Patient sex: F
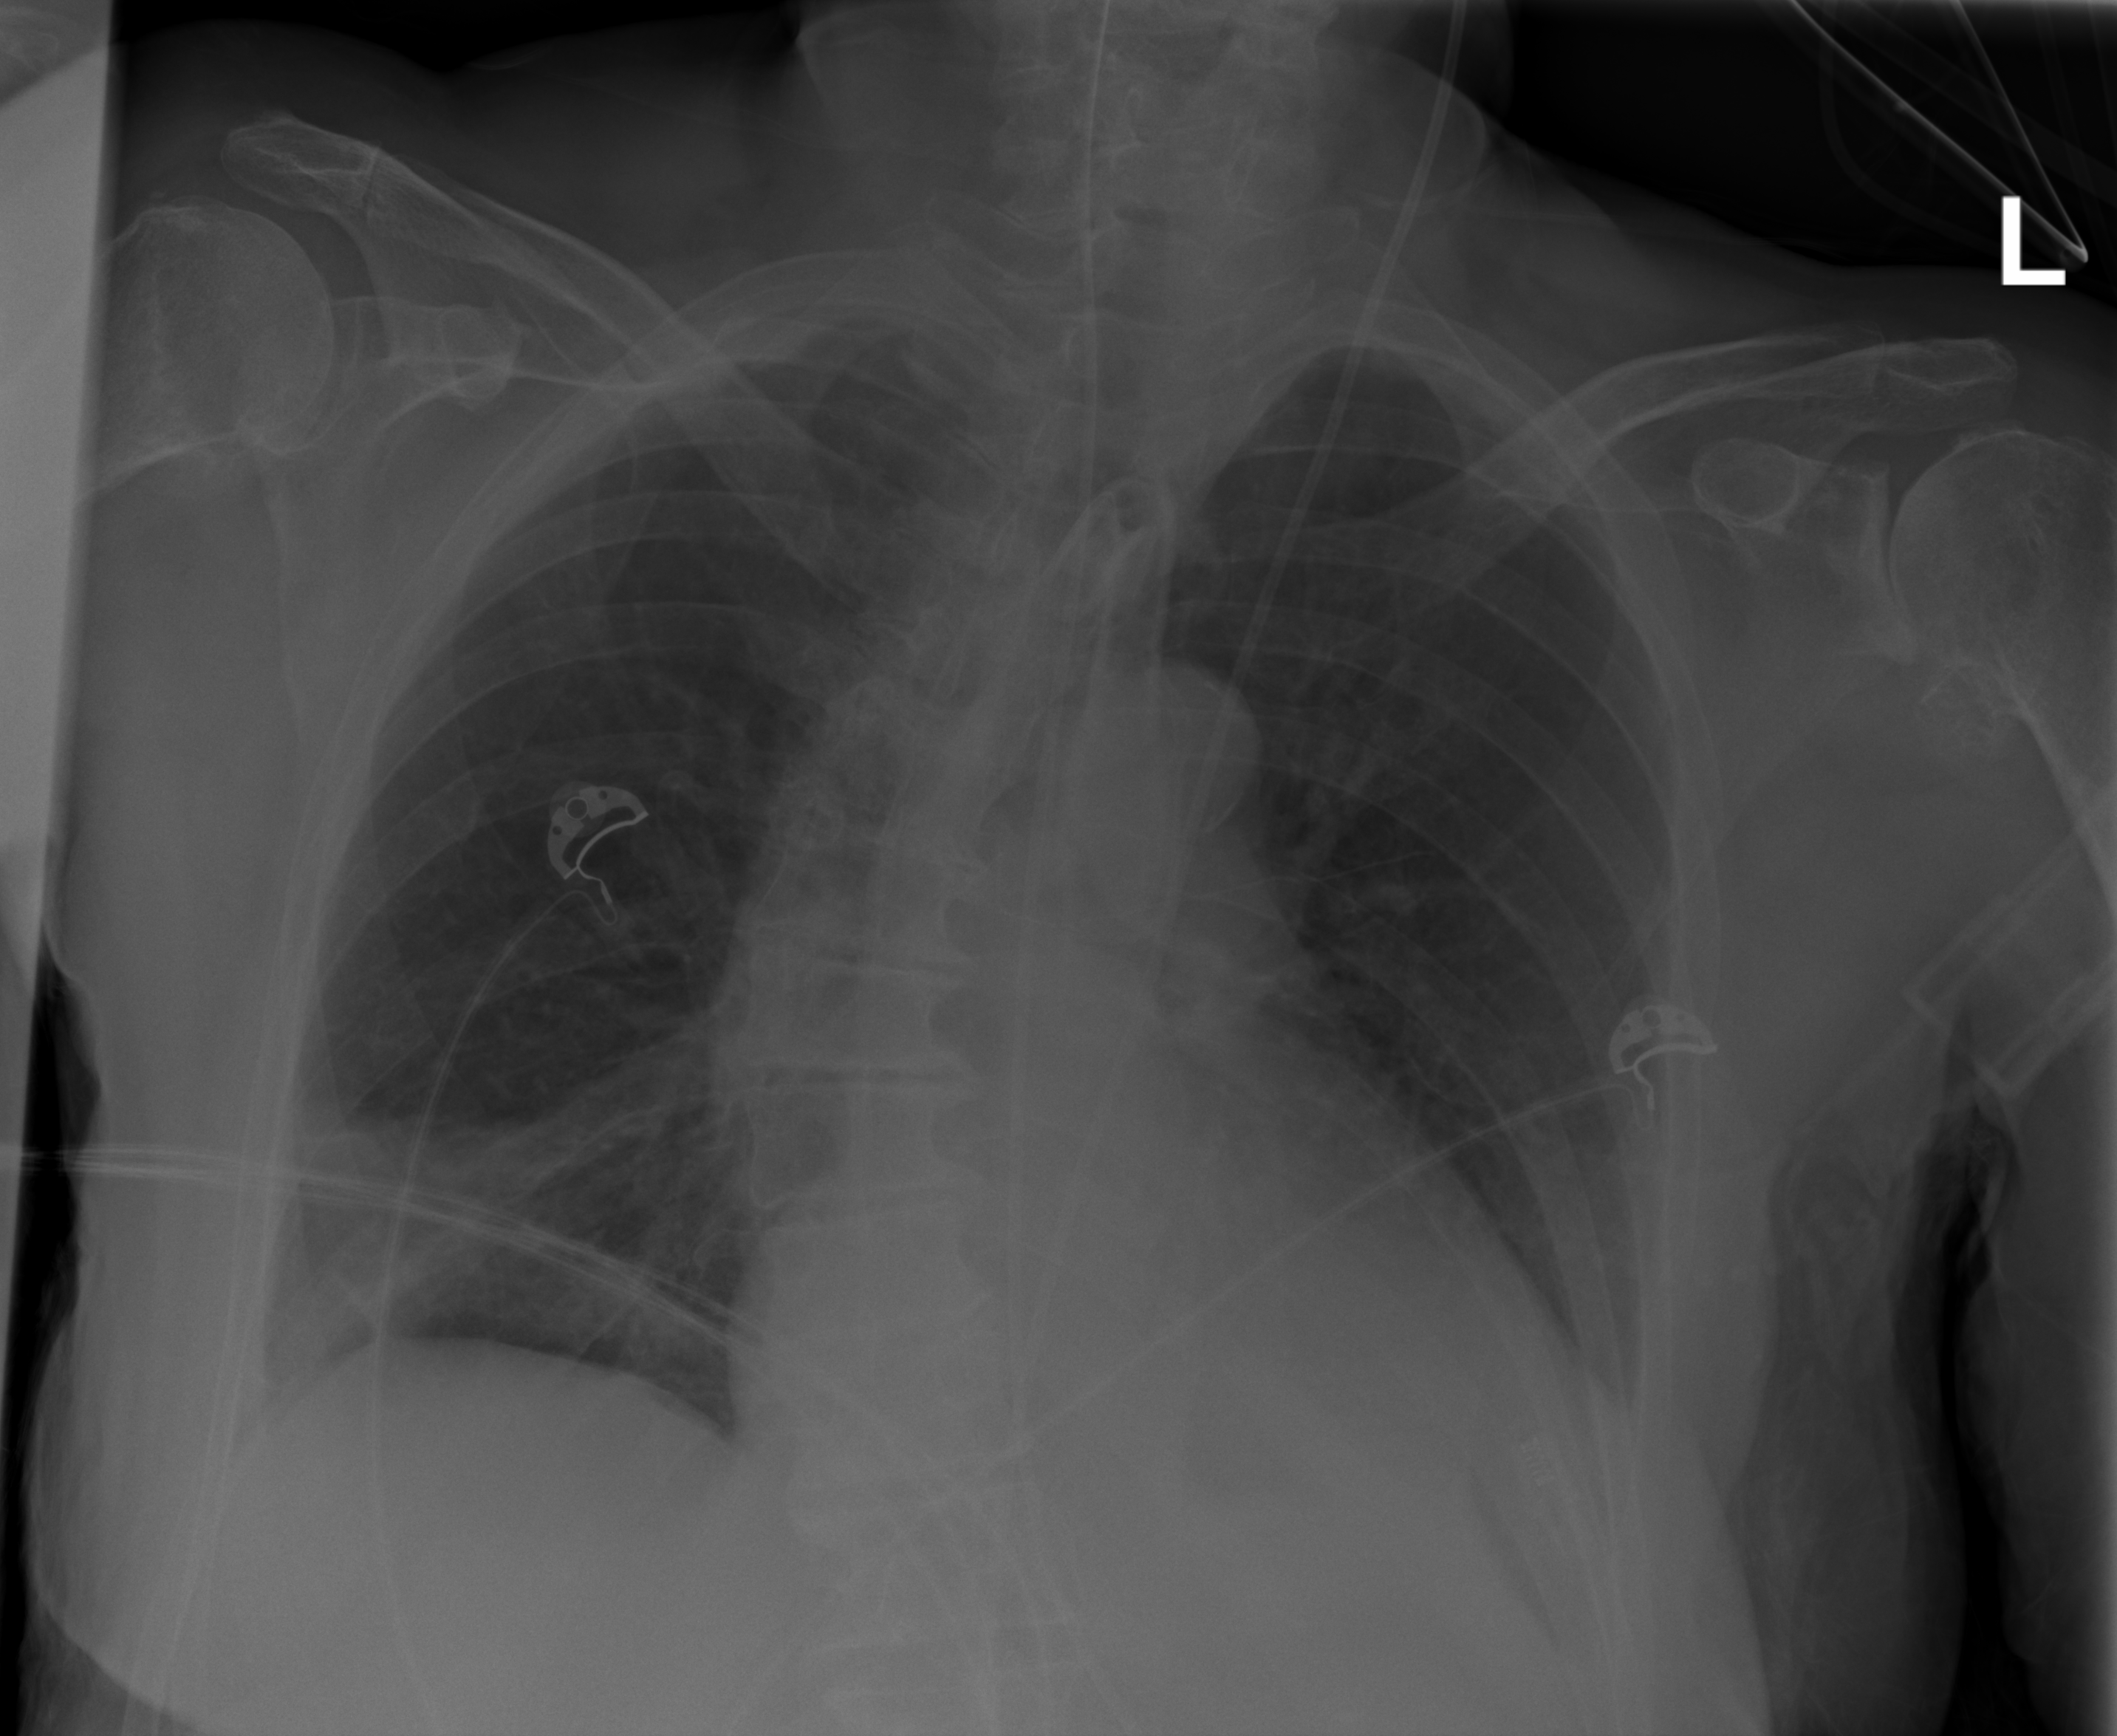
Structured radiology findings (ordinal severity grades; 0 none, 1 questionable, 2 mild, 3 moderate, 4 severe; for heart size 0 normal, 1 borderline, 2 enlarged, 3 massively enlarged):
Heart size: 2
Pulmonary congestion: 0
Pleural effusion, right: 0
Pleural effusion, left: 0
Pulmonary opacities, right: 2
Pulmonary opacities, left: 0
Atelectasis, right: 2
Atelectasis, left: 2